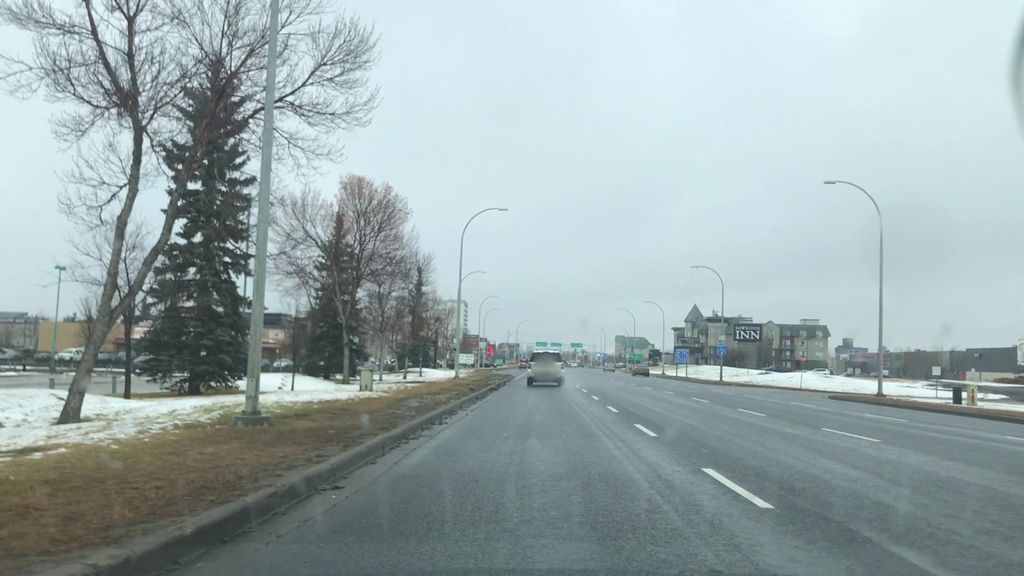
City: edmonton